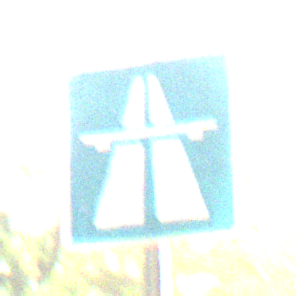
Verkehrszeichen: Autobahn
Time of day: SunriseSunset
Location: Outdoor (Suburban)
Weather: Clear
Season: NotSpecified
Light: Natural